Field crop: maize
Growth stage: 2
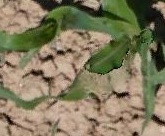
Species: maize